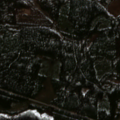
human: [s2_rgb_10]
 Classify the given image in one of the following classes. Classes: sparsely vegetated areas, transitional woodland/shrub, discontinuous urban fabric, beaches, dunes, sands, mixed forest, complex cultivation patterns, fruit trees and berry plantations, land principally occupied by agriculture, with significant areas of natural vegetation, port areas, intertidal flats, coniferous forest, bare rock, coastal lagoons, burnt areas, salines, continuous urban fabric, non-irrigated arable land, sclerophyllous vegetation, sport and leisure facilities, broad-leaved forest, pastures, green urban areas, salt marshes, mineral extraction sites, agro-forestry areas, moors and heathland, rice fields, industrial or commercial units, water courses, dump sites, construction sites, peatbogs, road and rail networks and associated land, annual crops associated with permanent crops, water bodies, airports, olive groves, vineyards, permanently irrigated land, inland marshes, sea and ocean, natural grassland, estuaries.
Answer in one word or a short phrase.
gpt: coniferous forest, mixed forest, transitional woodland/shrub, water bodies